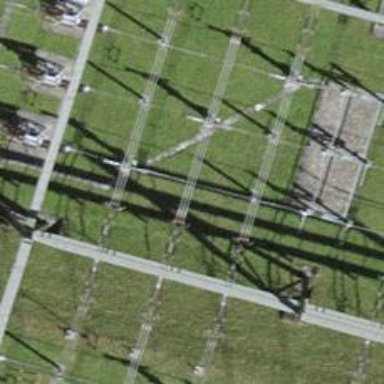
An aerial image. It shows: Three power lines with cables.